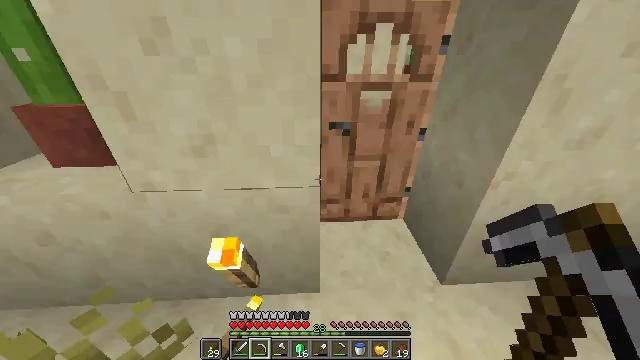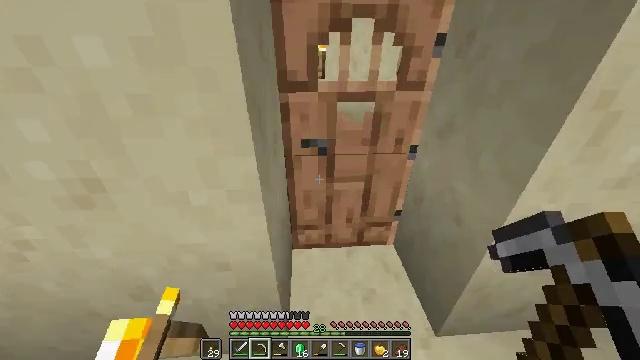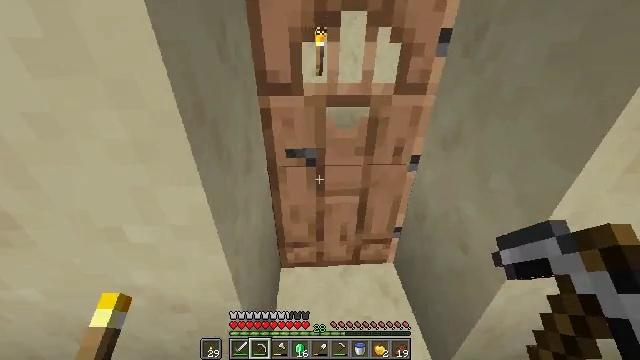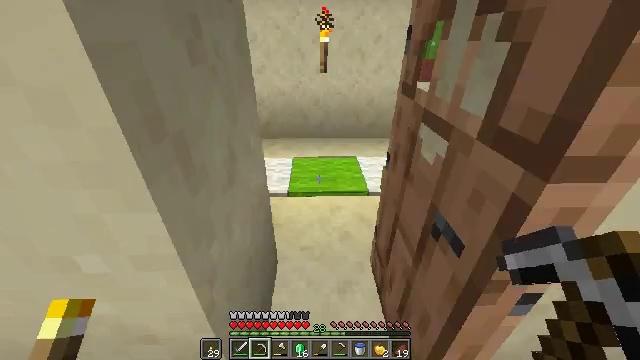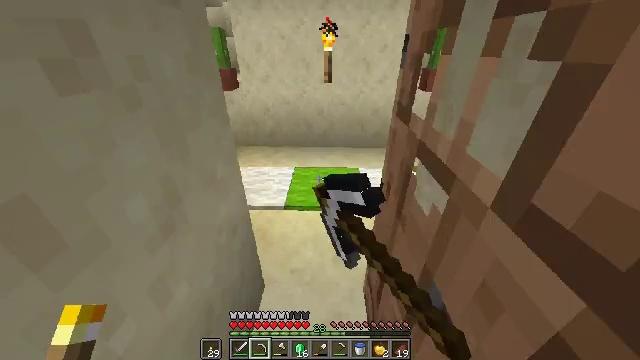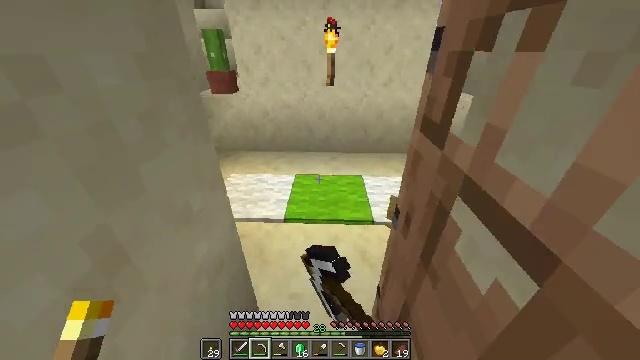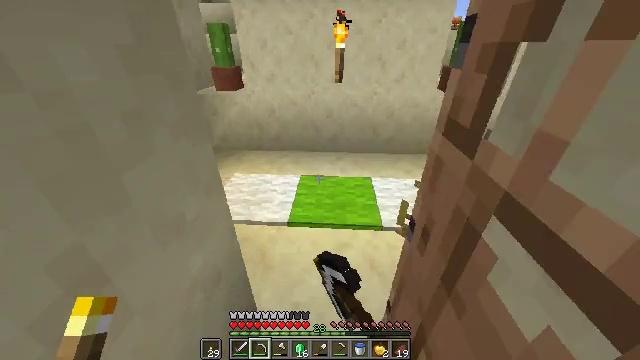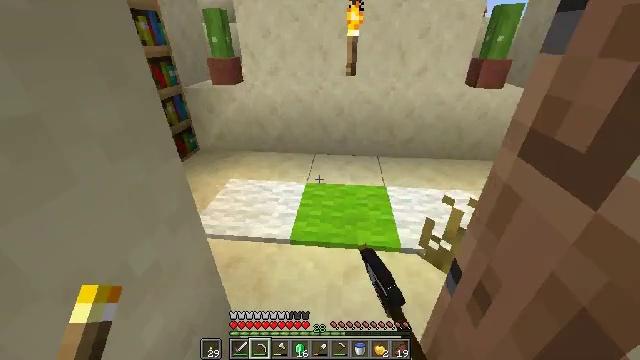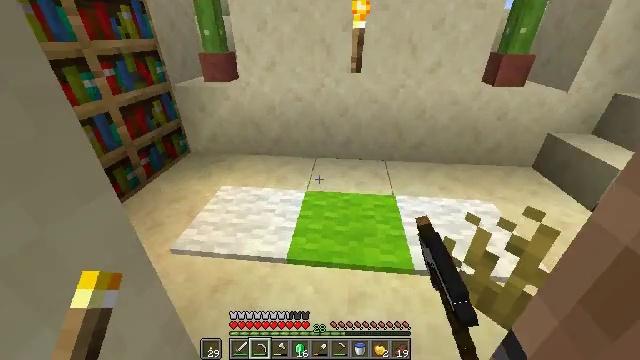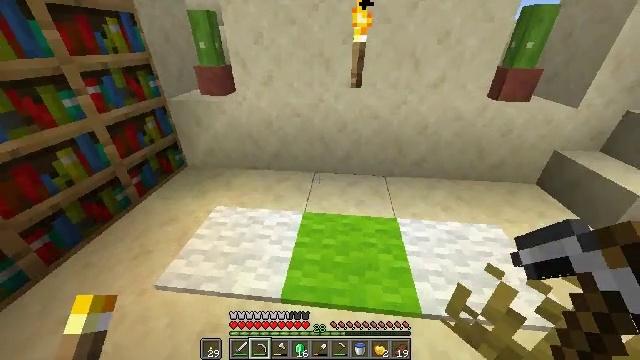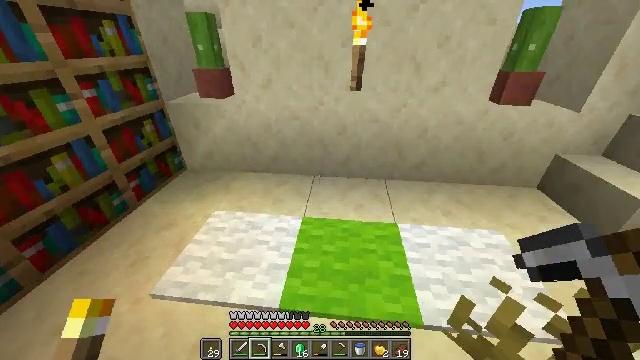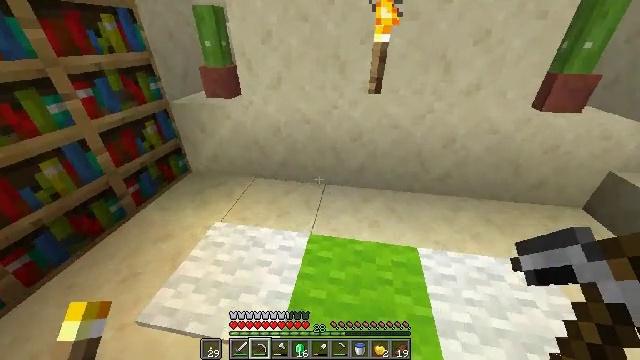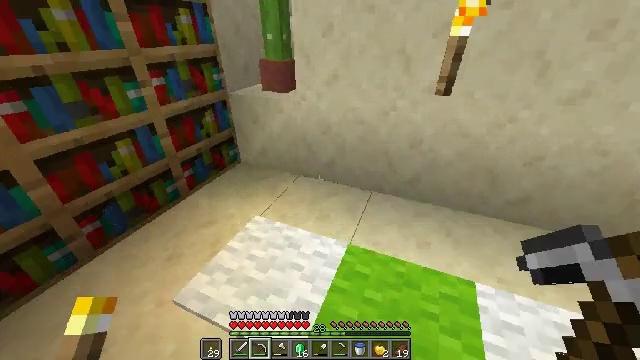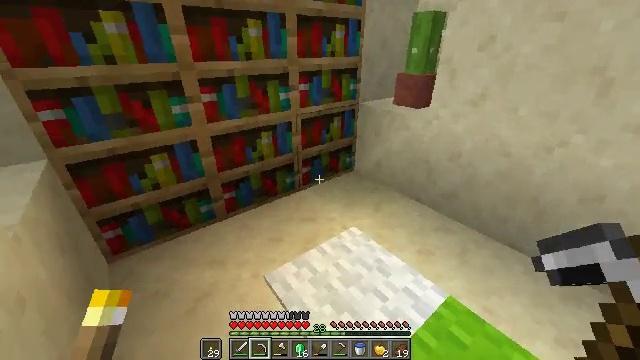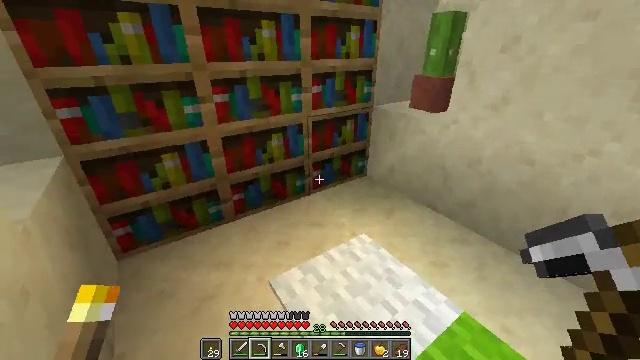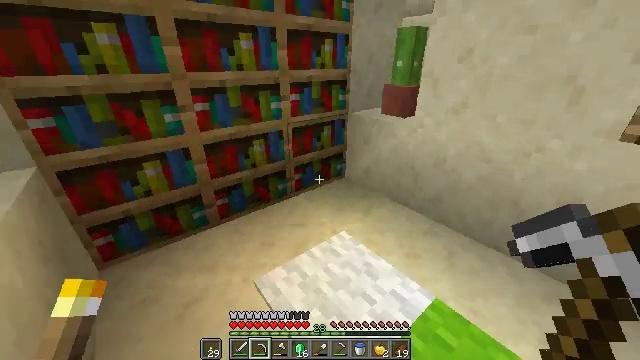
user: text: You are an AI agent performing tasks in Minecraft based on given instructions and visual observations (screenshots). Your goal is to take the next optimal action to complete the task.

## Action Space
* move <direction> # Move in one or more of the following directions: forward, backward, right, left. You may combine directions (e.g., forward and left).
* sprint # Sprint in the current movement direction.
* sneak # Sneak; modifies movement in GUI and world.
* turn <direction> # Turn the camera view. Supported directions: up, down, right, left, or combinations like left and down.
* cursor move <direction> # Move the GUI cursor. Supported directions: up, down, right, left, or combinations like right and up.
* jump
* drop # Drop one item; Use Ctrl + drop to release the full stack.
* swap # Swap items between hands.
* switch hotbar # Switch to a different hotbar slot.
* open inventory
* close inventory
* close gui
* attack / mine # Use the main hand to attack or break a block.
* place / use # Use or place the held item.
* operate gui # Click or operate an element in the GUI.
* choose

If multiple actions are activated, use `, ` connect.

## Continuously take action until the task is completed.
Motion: motion action
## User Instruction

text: Attack the hay block to get hay.
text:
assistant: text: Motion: move forward and move right
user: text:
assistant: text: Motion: move forward and move right
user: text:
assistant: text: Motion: move forward and move right, turn left, use / place
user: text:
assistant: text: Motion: move forward and move right, turn left, use / place
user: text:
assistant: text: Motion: move forward, use / place
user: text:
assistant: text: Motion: move forward, turn left, use / place
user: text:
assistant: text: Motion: move forward, turn left
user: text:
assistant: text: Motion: move forward
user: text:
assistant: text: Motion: move forward
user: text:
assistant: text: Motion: move forward
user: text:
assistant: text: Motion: turn left
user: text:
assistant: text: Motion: turn left
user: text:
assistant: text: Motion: turn left and up
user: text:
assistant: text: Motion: turn left
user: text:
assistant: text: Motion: turn right
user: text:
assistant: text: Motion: turn right
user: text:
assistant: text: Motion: turn right
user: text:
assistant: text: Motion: turn right and up
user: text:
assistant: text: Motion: turn right and up
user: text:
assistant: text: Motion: no_op
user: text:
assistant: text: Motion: no_op
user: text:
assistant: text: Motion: no_op
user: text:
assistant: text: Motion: no_op
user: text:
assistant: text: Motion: no_op
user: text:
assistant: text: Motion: no_op
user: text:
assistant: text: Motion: no_op
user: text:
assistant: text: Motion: no_op
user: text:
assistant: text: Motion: no_op
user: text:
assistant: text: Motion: turn left and up
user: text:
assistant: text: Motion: turn left and up